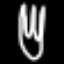
Label: fork